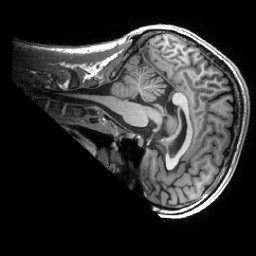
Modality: T1w
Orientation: sagittal
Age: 31
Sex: male
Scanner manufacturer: ge
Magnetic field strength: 3 T
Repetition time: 0.0073 s
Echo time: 0.003 s